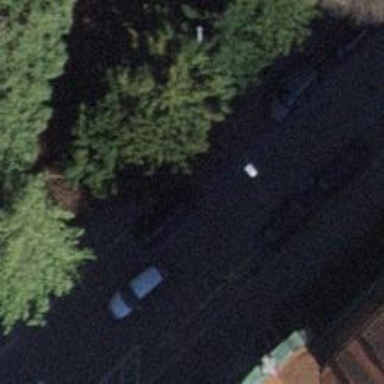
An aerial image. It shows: Parking lane with asphalt surface.